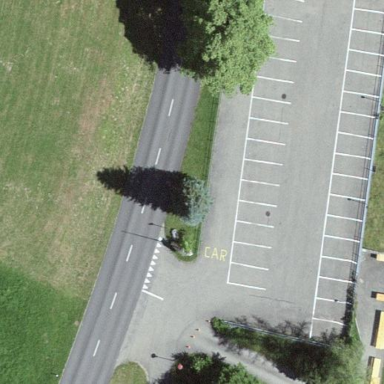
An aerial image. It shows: Parking area.